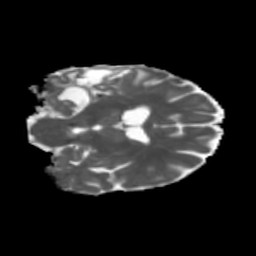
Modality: MD
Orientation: coronal
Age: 58
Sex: female
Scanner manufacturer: siemens
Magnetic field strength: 3 T
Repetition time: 5.47 s
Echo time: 0.0854 s